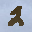
Label: 2